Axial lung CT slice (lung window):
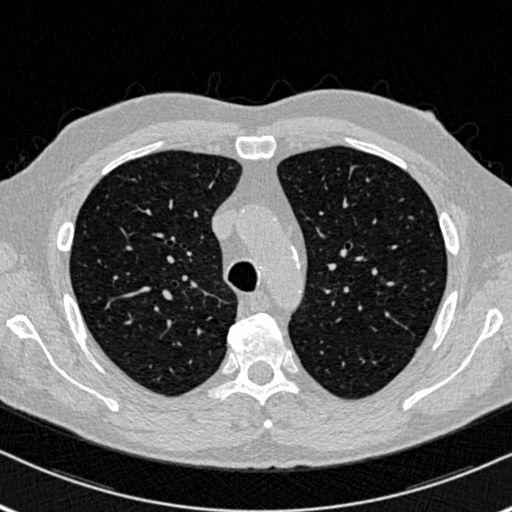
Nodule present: no